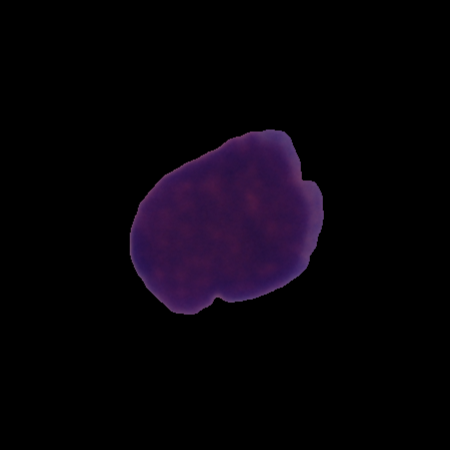
Label: cancer